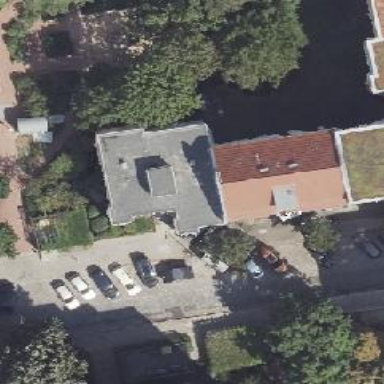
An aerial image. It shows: Gray flat-roofed building with apartments.